Field crop: tomato
Growth stage: 1
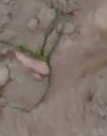
Species: cyperus